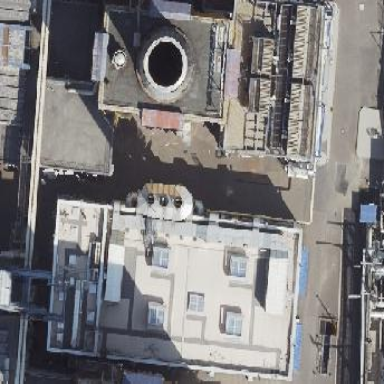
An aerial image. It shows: Building with gas-powered generator.